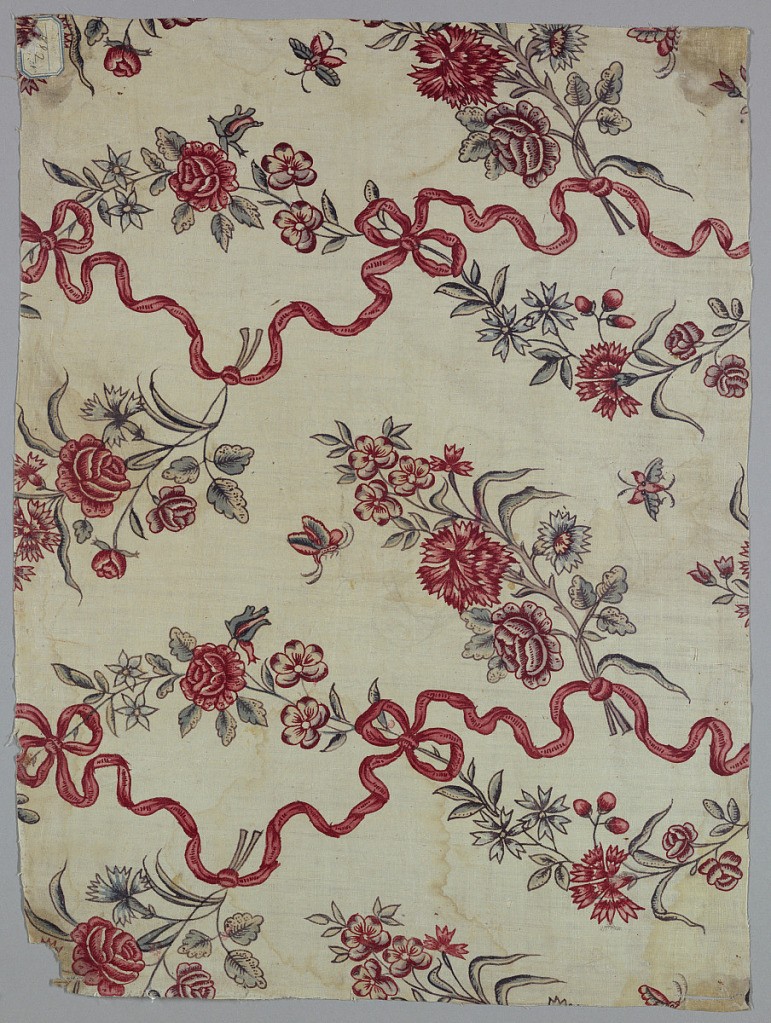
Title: Textile
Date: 1750–1800
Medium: cotton Technique: mordants for 2 reds, purple and black applied by pen and brush; madder dyed; blue applied over resist; yellow applied over blue for green, (chintz) on plain weave.
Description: Curving stems of flowers and bow-tied ribbons. European adaption of a European woven fabric design.